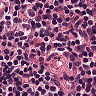
Metastatic tissue present: no